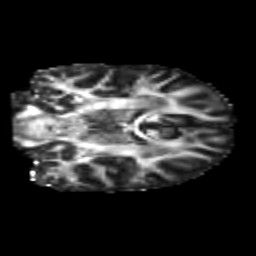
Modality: FA
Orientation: coronal
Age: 23
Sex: male
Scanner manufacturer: siemens
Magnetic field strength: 3 T
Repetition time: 1.8 s
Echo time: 0.07 s